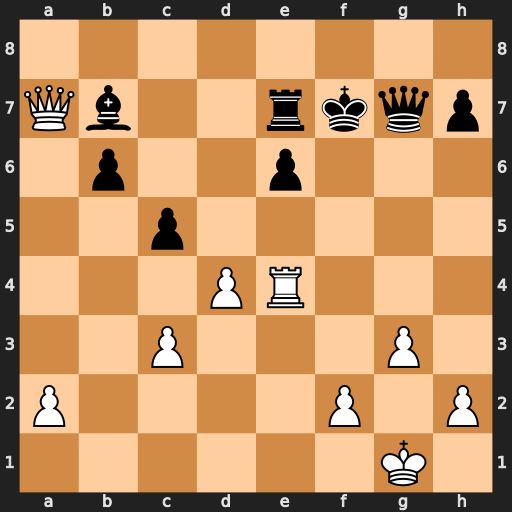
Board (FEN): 8/Qb2rkqp/1p2p3/2p5/3PR3/2P3P1/P4P1P/6K1
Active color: w
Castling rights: -
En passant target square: -
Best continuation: Rf4+ Kg6 Rg4+ Kh6 Rxg7